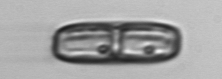
Label: Ephemera